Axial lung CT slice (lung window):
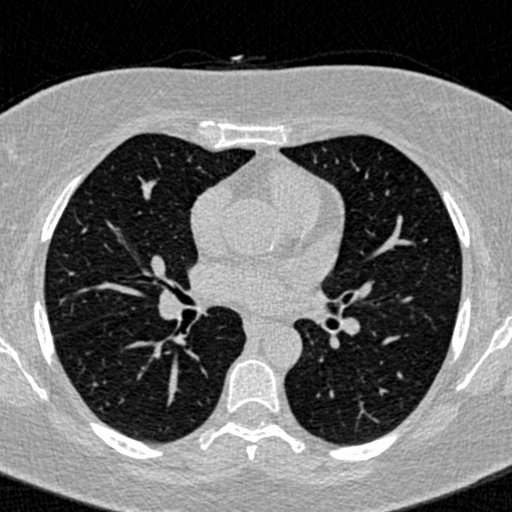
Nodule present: no